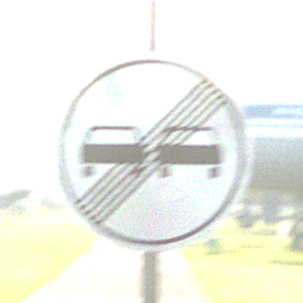
Verkehrszeichen: EndeUeberholverbot
Umgebung: Outdoor, Special
Tageszeit: SunriseSunset
Wetter: Clear
Licht: Natural
Jahreszeit: NotSpecified
Kontrast: MediumContrast